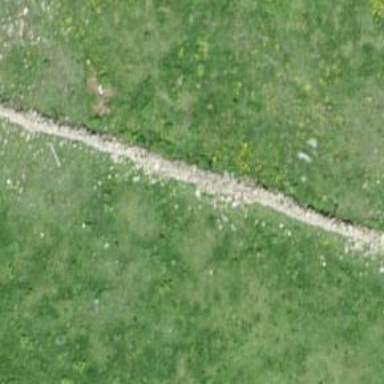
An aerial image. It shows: Wall made of dry stone.